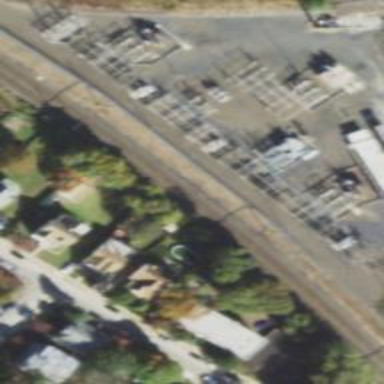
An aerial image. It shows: Switch for power supply.